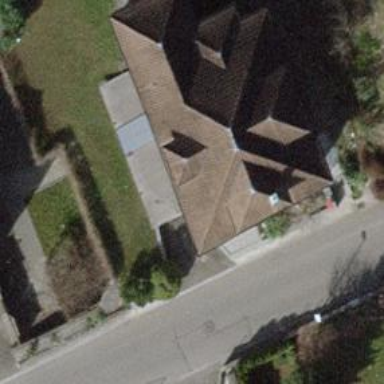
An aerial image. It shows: Detached building.